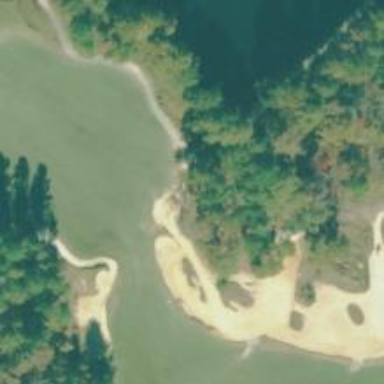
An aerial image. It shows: Path designated for golf carts.